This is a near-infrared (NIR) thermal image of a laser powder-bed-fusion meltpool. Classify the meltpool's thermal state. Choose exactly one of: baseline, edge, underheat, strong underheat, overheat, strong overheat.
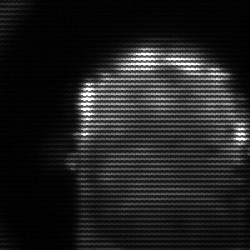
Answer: baseline